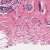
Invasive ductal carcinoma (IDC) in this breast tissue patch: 0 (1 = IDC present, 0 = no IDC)